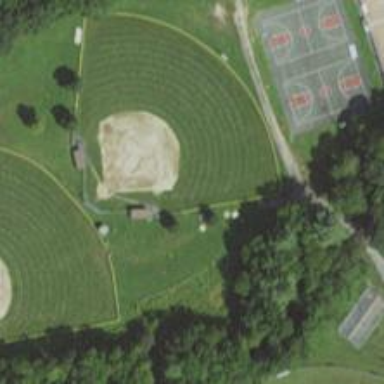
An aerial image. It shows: Baseball pitch for leisure land activities.